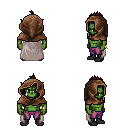
a pixel art fantasy rpg character, male body template, orc, green skin, gray cape, magenta pants, brown mohawk hairstyle, cloth hood, bracelets, black shoes, four views (front, back, left, right), 2x2 character sprite sheet, small pixel art, hard edges, no anti-aliasing